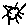
Label: sun